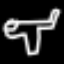
Label: airplane